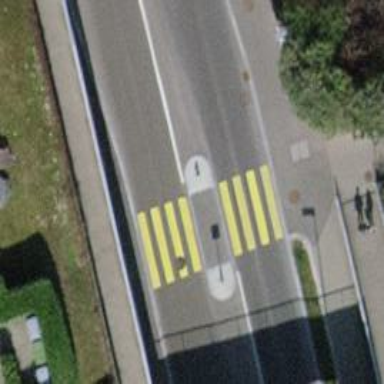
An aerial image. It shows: Kerb barrier.